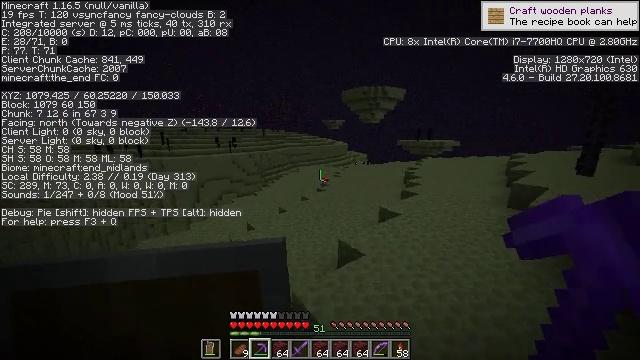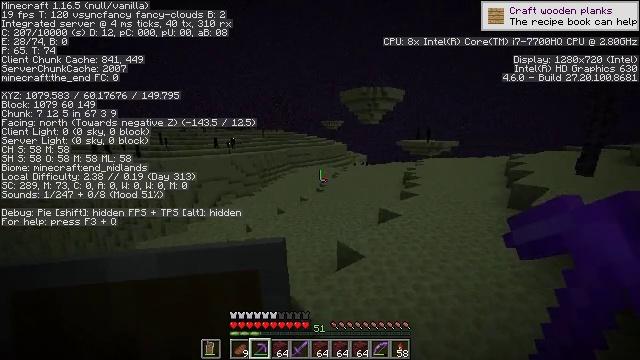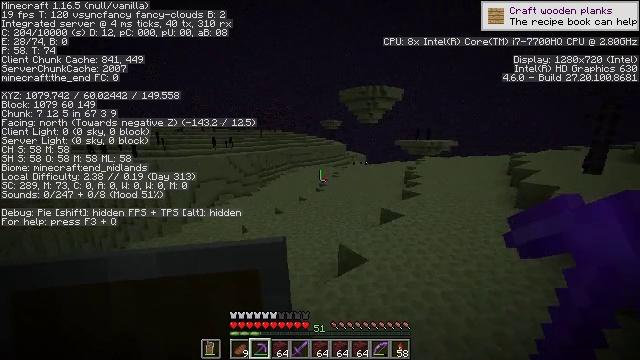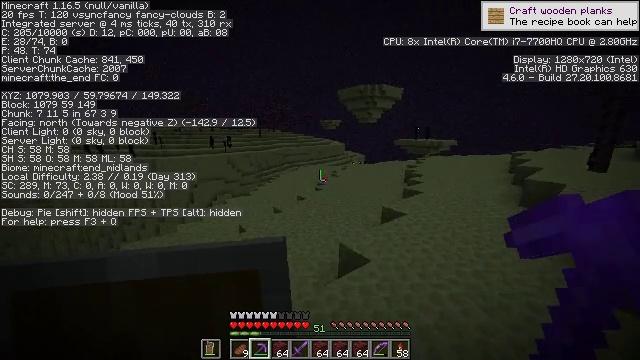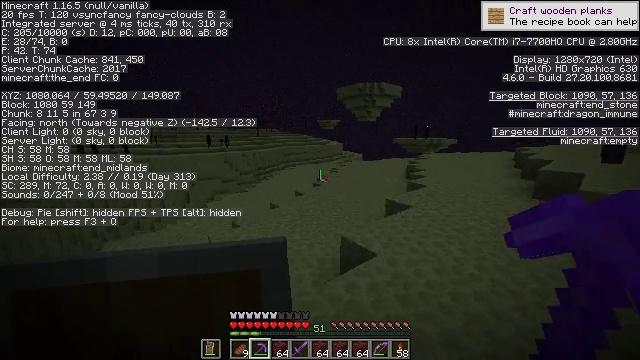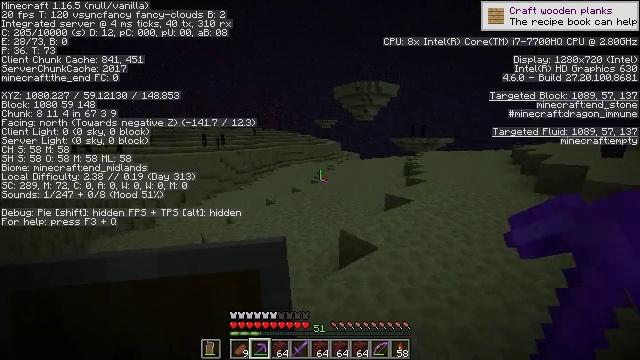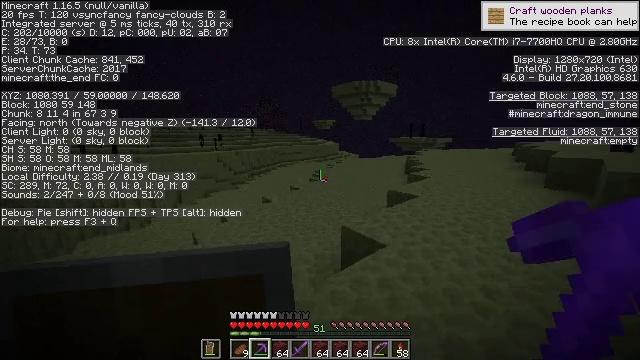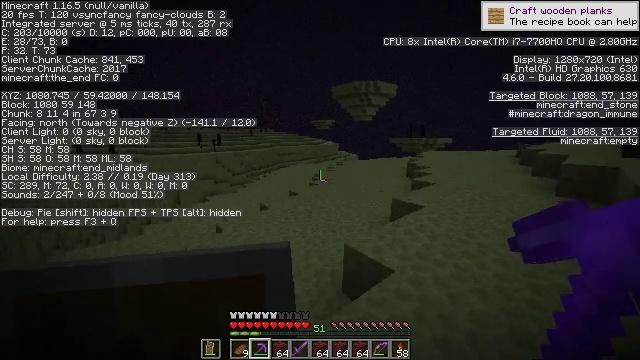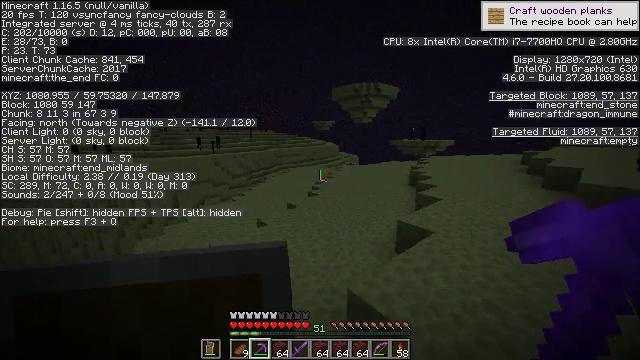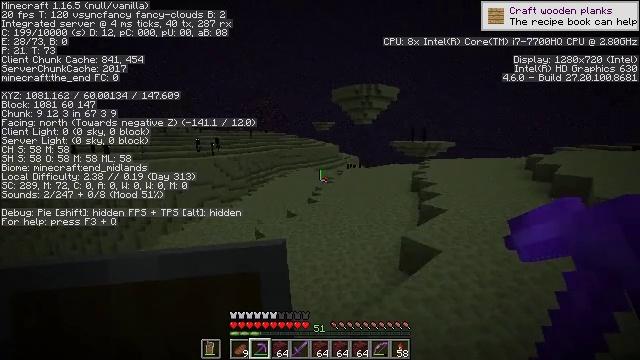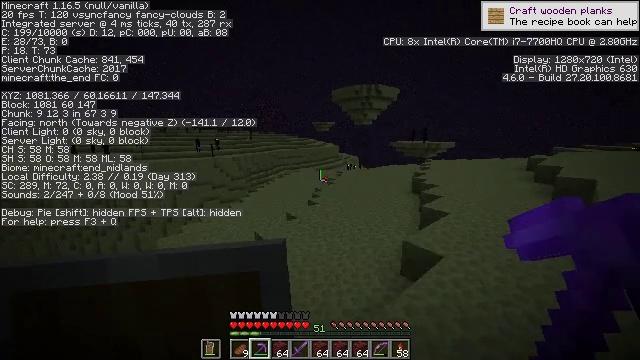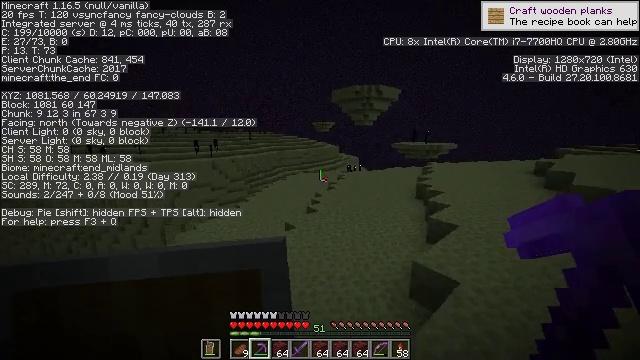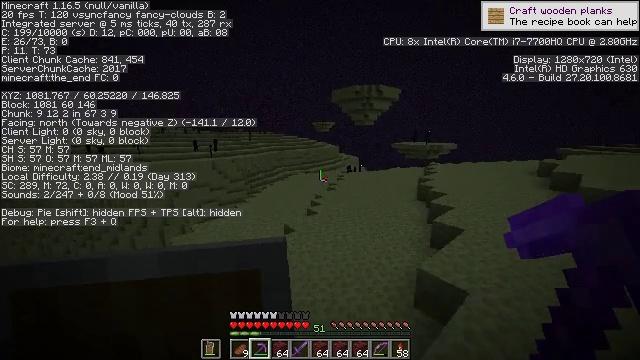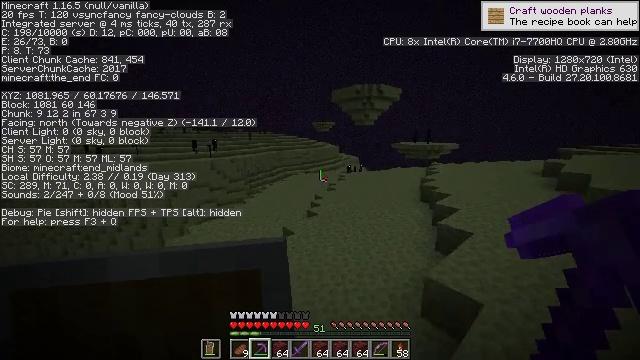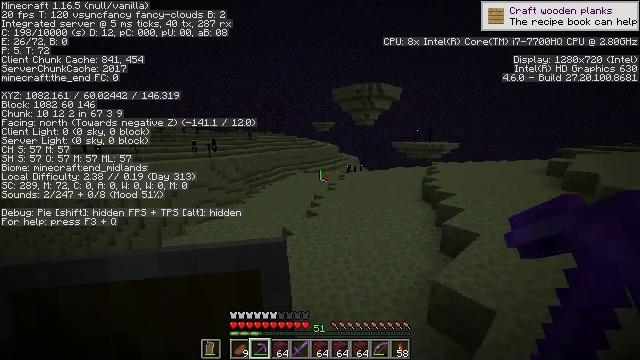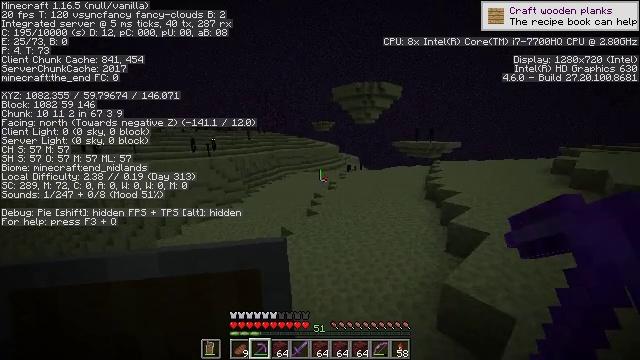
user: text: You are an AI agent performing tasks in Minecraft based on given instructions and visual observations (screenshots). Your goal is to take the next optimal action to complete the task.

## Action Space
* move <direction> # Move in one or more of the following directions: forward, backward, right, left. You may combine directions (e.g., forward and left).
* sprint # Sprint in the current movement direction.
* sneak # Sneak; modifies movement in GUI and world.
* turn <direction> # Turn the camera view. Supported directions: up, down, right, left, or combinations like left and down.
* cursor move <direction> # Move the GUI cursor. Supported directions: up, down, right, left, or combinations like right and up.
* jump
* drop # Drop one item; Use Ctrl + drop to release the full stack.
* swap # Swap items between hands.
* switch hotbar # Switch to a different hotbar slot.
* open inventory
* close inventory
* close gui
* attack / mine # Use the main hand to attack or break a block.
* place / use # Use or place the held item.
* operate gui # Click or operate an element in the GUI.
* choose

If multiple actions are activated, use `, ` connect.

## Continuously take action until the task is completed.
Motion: motion action
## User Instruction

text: Break some end stone blocks.
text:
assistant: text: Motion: move forward, jump
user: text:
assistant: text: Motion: move forward, jump
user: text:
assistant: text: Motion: move forward, jump
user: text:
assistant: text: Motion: move forward, jump
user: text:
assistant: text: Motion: move forward, jump
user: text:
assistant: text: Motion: move forward, jump
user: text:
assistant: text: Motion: move forward, jump
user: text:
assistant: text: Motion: move forward, jump
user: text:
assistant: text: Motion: move forward, jump
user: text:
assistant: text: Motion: move forward, jump
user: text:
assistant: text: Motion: move forward, jump
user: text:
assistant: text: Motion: move forward, jump
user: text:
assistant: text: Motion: move forward, jump
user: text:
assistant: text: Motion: move forward, jump
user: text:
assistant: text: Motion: move forward, jump
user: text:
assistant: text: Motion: move forward, jump
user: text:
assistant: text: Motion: move forward, jump
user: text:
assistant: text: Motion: move forward, jump
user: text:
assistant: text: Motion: move forward, jump
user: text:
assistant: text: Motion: move forward, jump
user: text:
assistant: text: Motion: move forward, jump
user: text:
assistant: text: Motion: move forward, jump
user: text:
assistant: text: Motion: move forward, jump
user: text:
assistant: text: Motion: move forward, jump
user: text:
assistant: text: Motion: move forward, jump
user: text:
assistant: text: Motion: move forward, jump
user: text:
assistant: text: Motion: move forward, jump
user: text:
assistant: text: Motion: move forward, jump
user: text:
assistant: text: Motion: move forward, jump
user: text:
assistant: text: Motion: move forward, jump